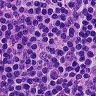
Metastatic tissue present: no